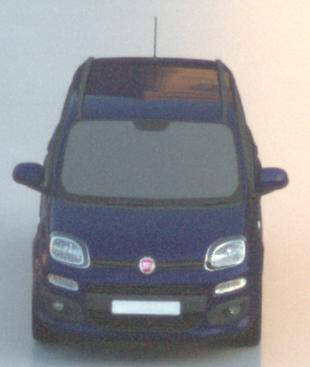
Make: Fiat
Model: Panda 1.2 8V
Detailed model: Panda (312)
Model produced from: 2013/02
Model produced until: 2013/12
Doors: 5
Color: blue
Road condition: wet road
Daytime: sunrise or sunset
Contrast: low contrast